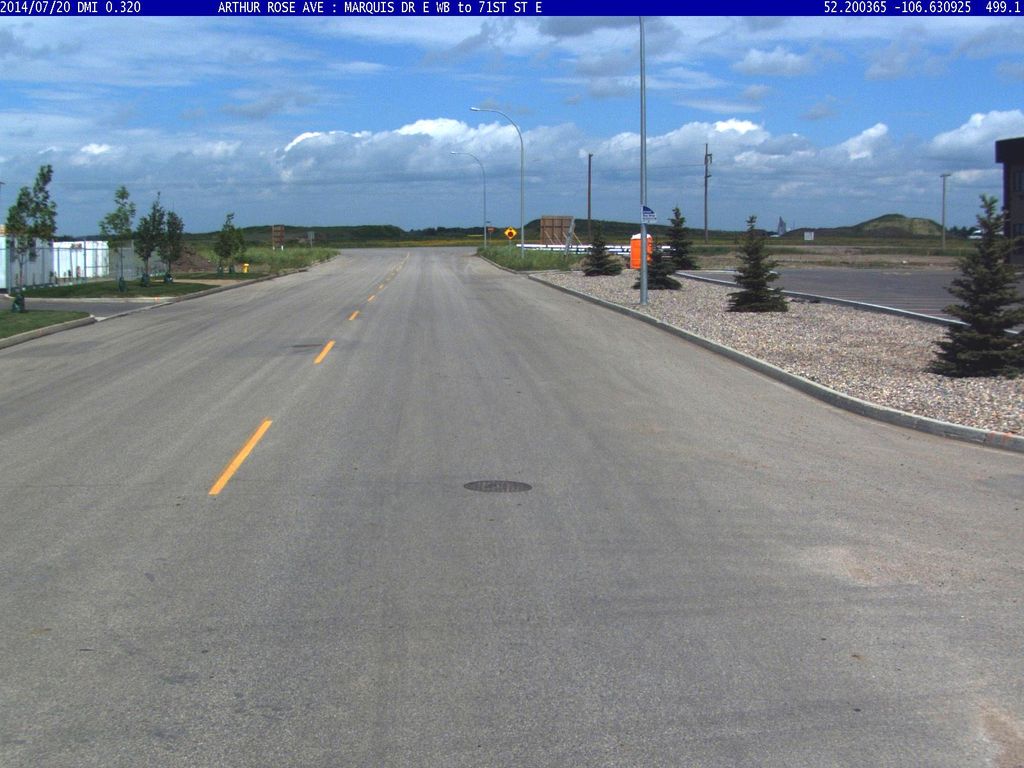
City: saskatoon